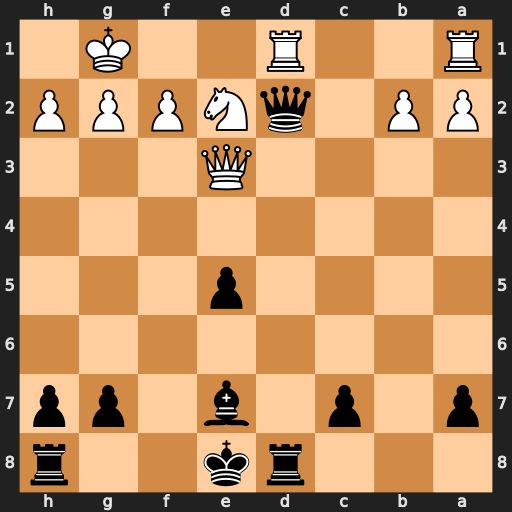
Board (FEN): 3rk2r/p1p1b1pp/8/4p3/8/4Q3/PP1qNPPP/R2R2K1
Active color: b
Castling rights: k
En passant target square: -
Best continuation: Qxd1+ Rxd1 Rxd1#